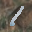
Label: 1